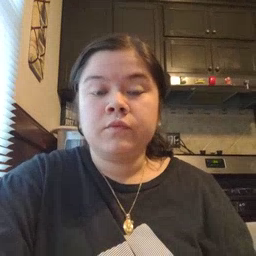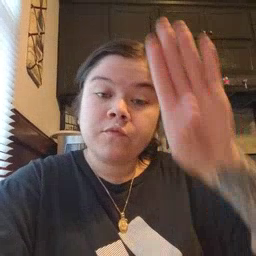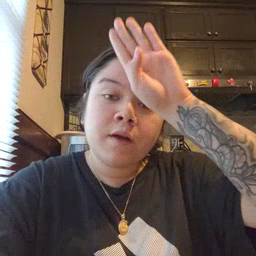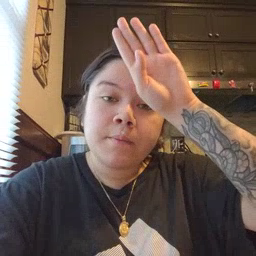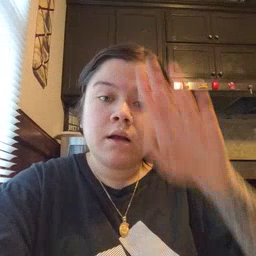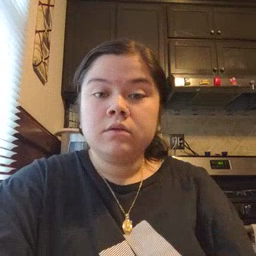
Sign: fireman